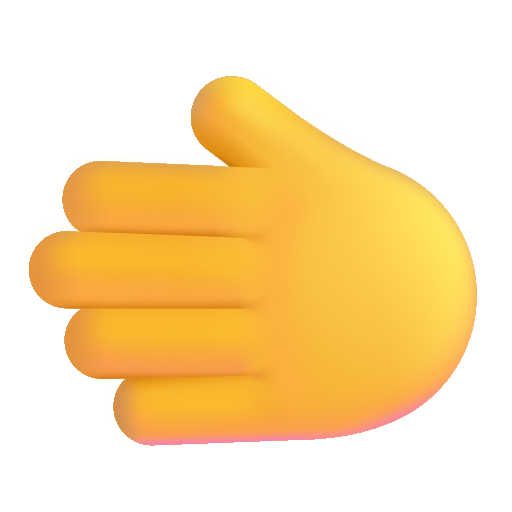
leftwards hand color default